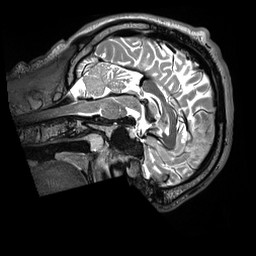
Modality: T2w
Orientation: sagittal
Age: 27
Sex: male
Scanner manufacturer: siemens
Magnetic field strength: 3 T
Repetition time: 3.2 s
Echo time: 0.408 s